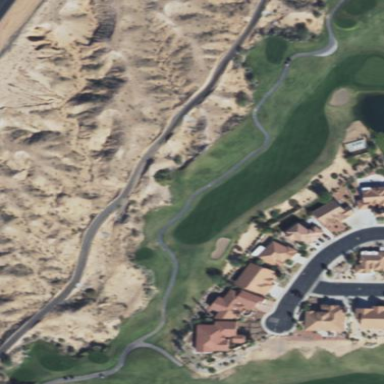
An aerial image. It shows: Lush grass fairway on golf course.